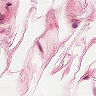
Metastatic tissue present: no